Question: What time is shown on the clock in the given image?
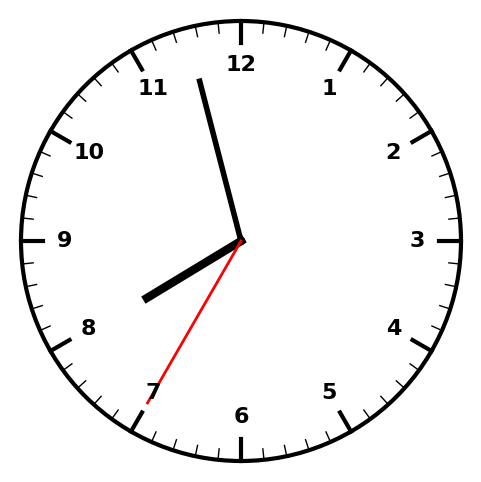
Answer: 07:57:35